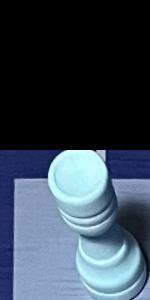
Label: Rook_White